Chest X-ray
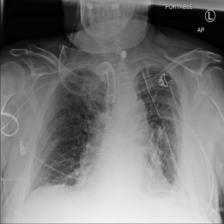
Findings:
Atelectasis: negative
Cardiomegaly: negative
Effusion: negative
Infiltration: negative
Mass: negative
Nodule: negative
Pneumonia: negative
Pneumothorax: negative
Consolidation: negative
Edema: negative
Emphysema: negative
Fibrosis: negative
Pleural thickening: positive
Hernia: negative